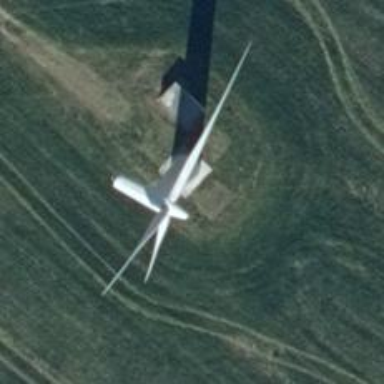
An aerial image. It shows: Wind generator powered by wind turbine.